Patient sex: M
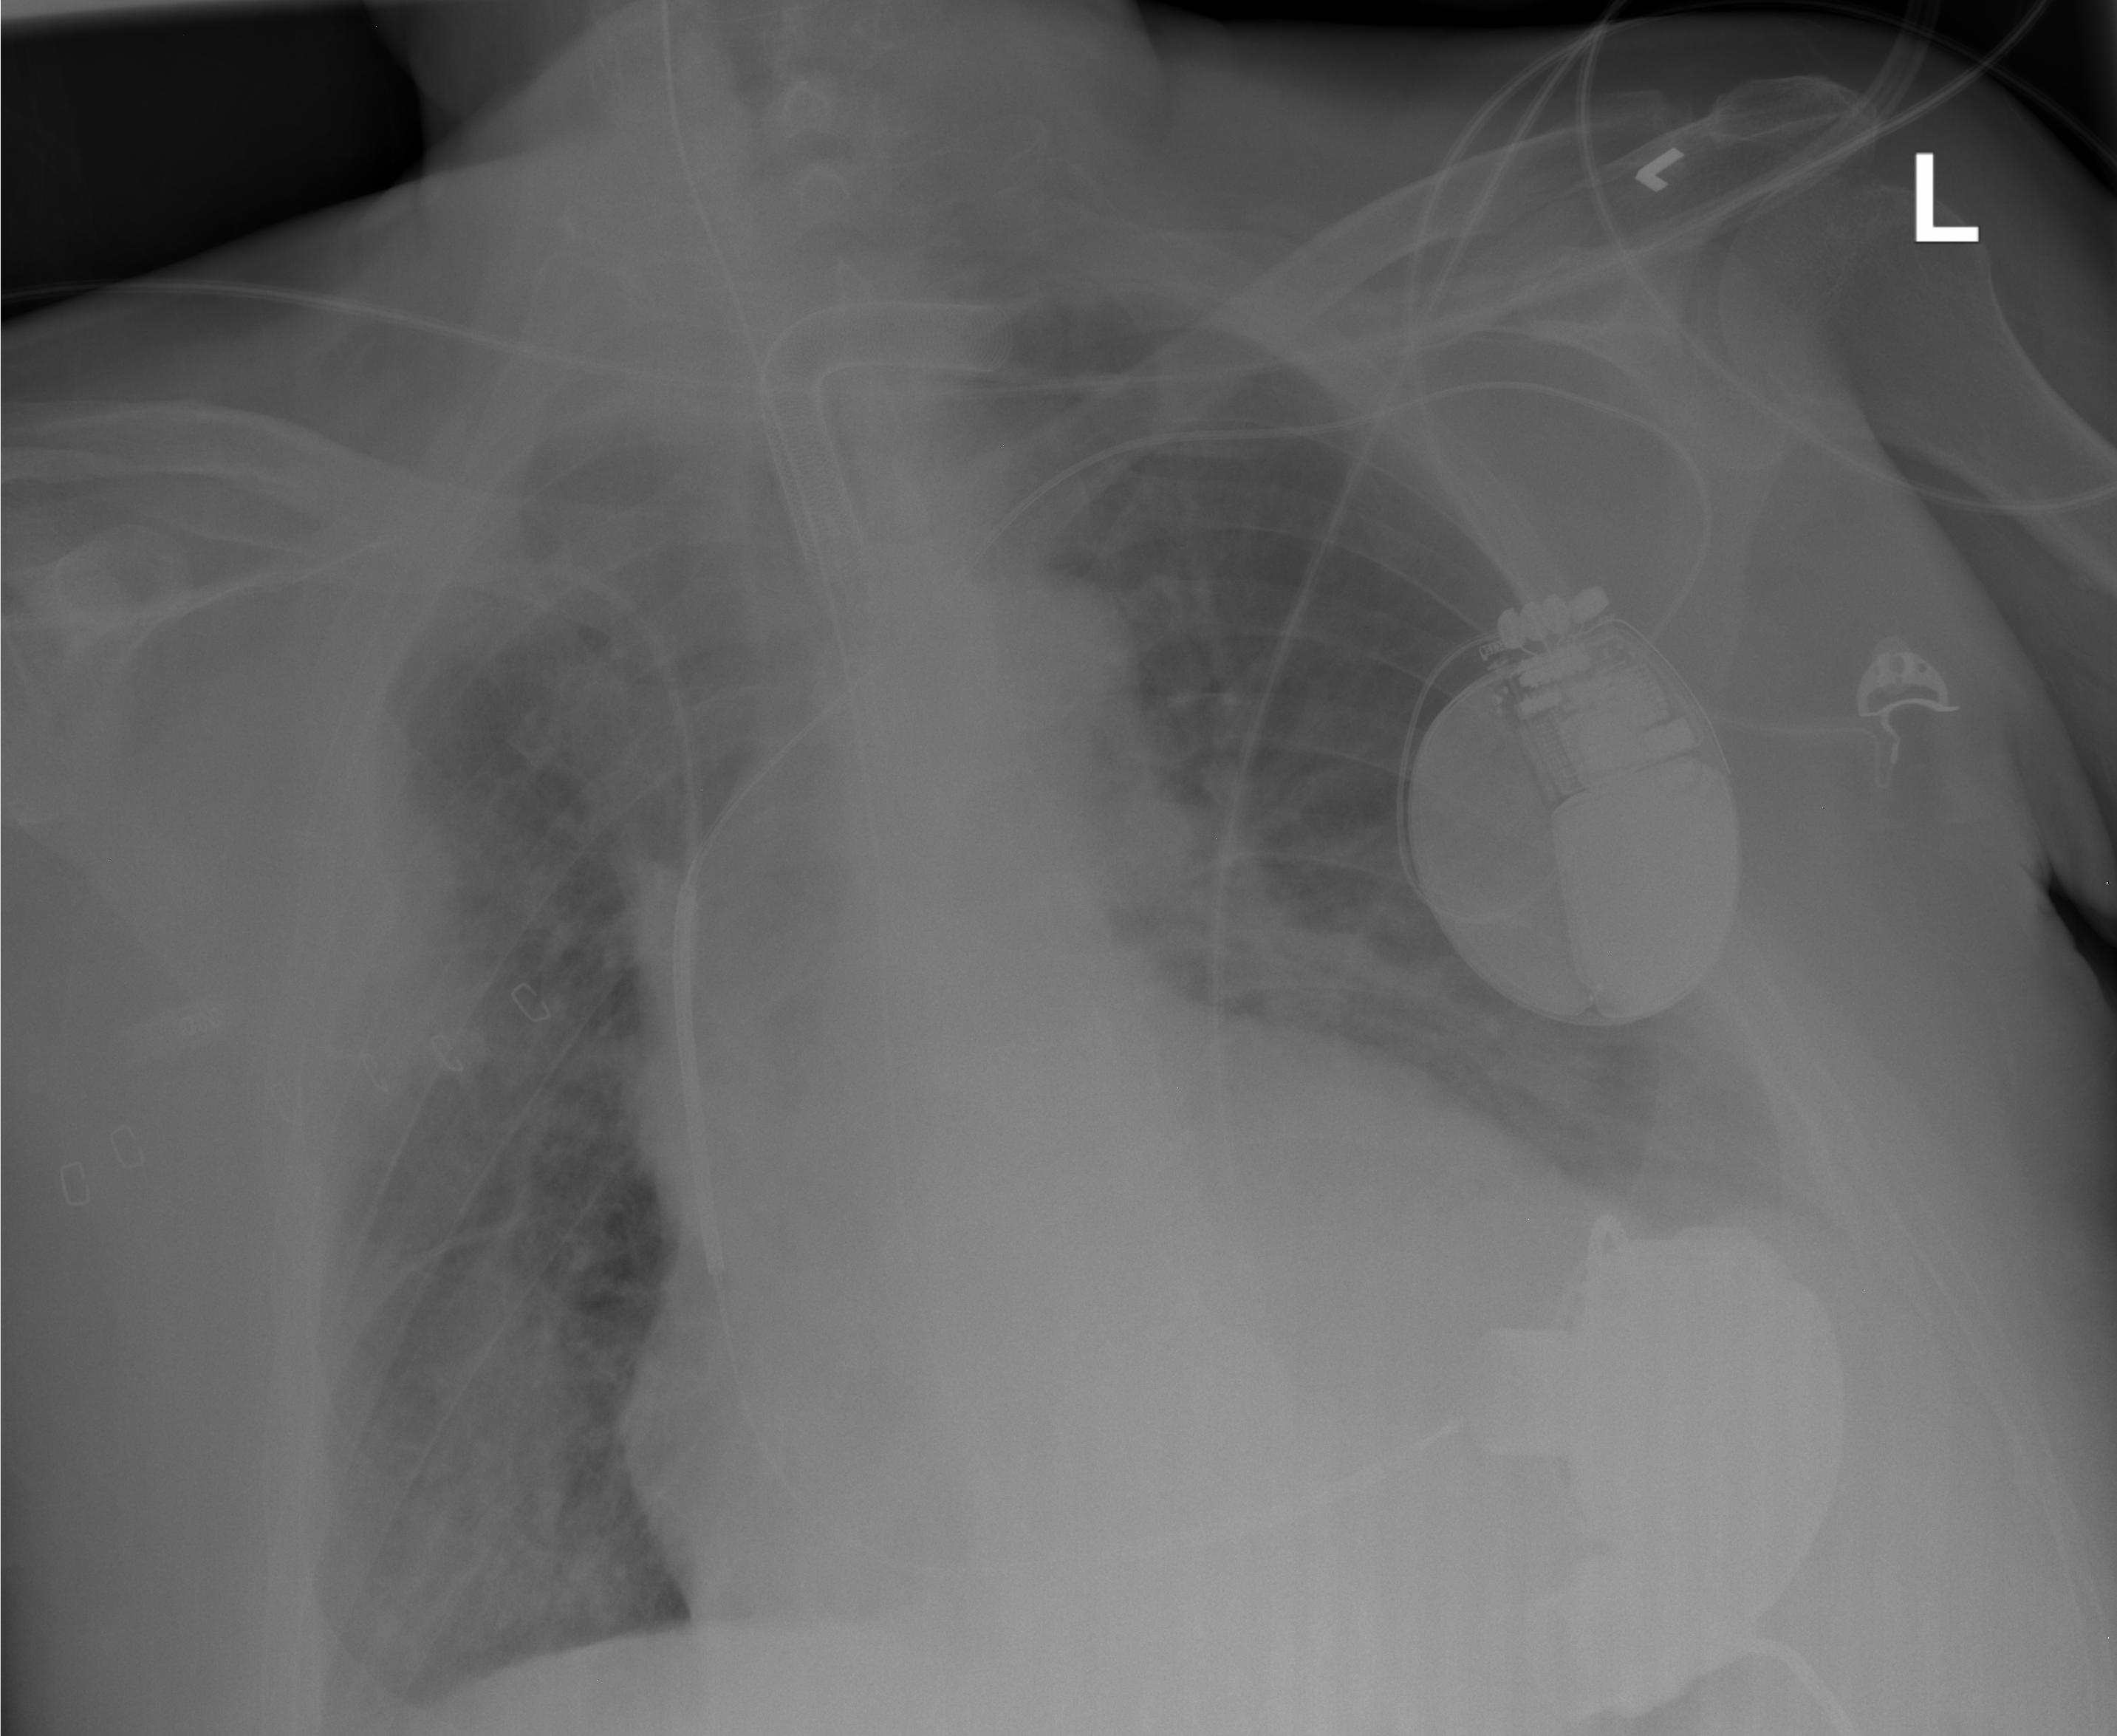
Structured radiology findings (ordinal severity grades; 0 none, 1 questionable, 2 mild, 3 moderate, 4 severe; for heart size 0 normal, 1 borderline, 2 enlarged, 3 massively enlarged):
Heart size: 2
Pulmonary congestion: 2
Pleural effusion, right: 0
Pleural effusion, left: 2
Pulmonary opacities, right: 2
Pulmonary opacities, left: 0
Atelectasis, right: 0
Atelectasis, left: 0